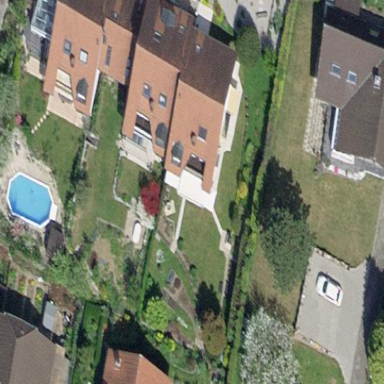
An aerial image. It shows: Semi-detached house.